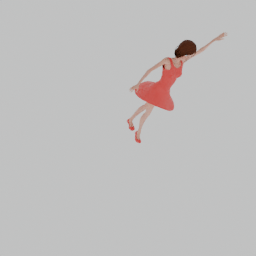
Label: people